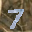
Label: 7